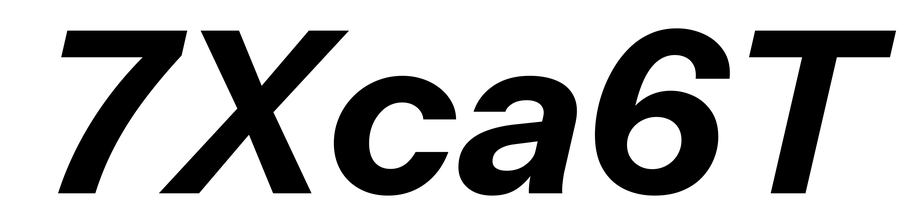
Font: InstrumentSans-Italic_Bold_Italic